Question: I want an 'NSStatusItem''s button's title to appear to the right of its image. Here's an example, this is the OS X VPN menubar app:

If I set either the title or image for my 'NSStatusItem''s button, they render correctly. However if I set , they get superimposed and are horizontally center-aligned.
Is there a way to achieve the side-by-side placement without creating a custom 'UIView'?
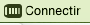
Answer: This has to do with a change in Yosemite, which deprecated 'setTitle:' and 'setImage:' on 'NSStatusItem'. The documentation isn't super-helpful for what to do instead, however.
I've found that you have to set the title and the image on the 'button' property of the 'NSStatusItem'. That's how I was getting the behaviour described above, with the title and the image centred over each other.
The solution is simple but not immediately apparent. NSStatusBarItem responds to the 'setImagePosition:' method of 'NSButton'. Here's the code that fixed my issue:
'''
self.statusItem.button.image = [NSImage imageNamed:@"StatusBarIcon"];
self.statusItem.button.imagePosition = NSImageLeft;
'''
Having done this, setting 'self.statusItem.button.title' positions the items correctly.